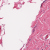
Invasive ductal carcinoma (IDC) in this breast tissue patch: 0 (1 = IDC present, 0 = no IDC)